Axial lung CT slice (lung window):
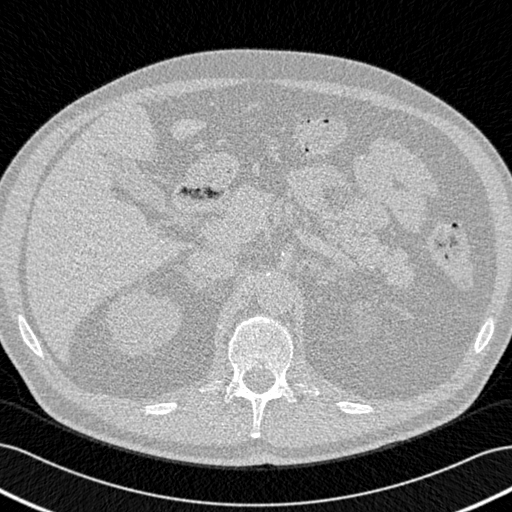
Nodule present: no